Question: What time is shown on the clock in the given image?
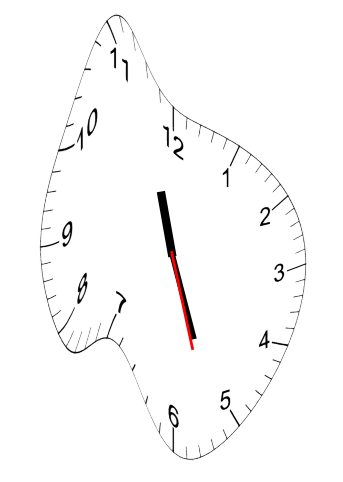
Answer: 11:26:27